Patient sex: M
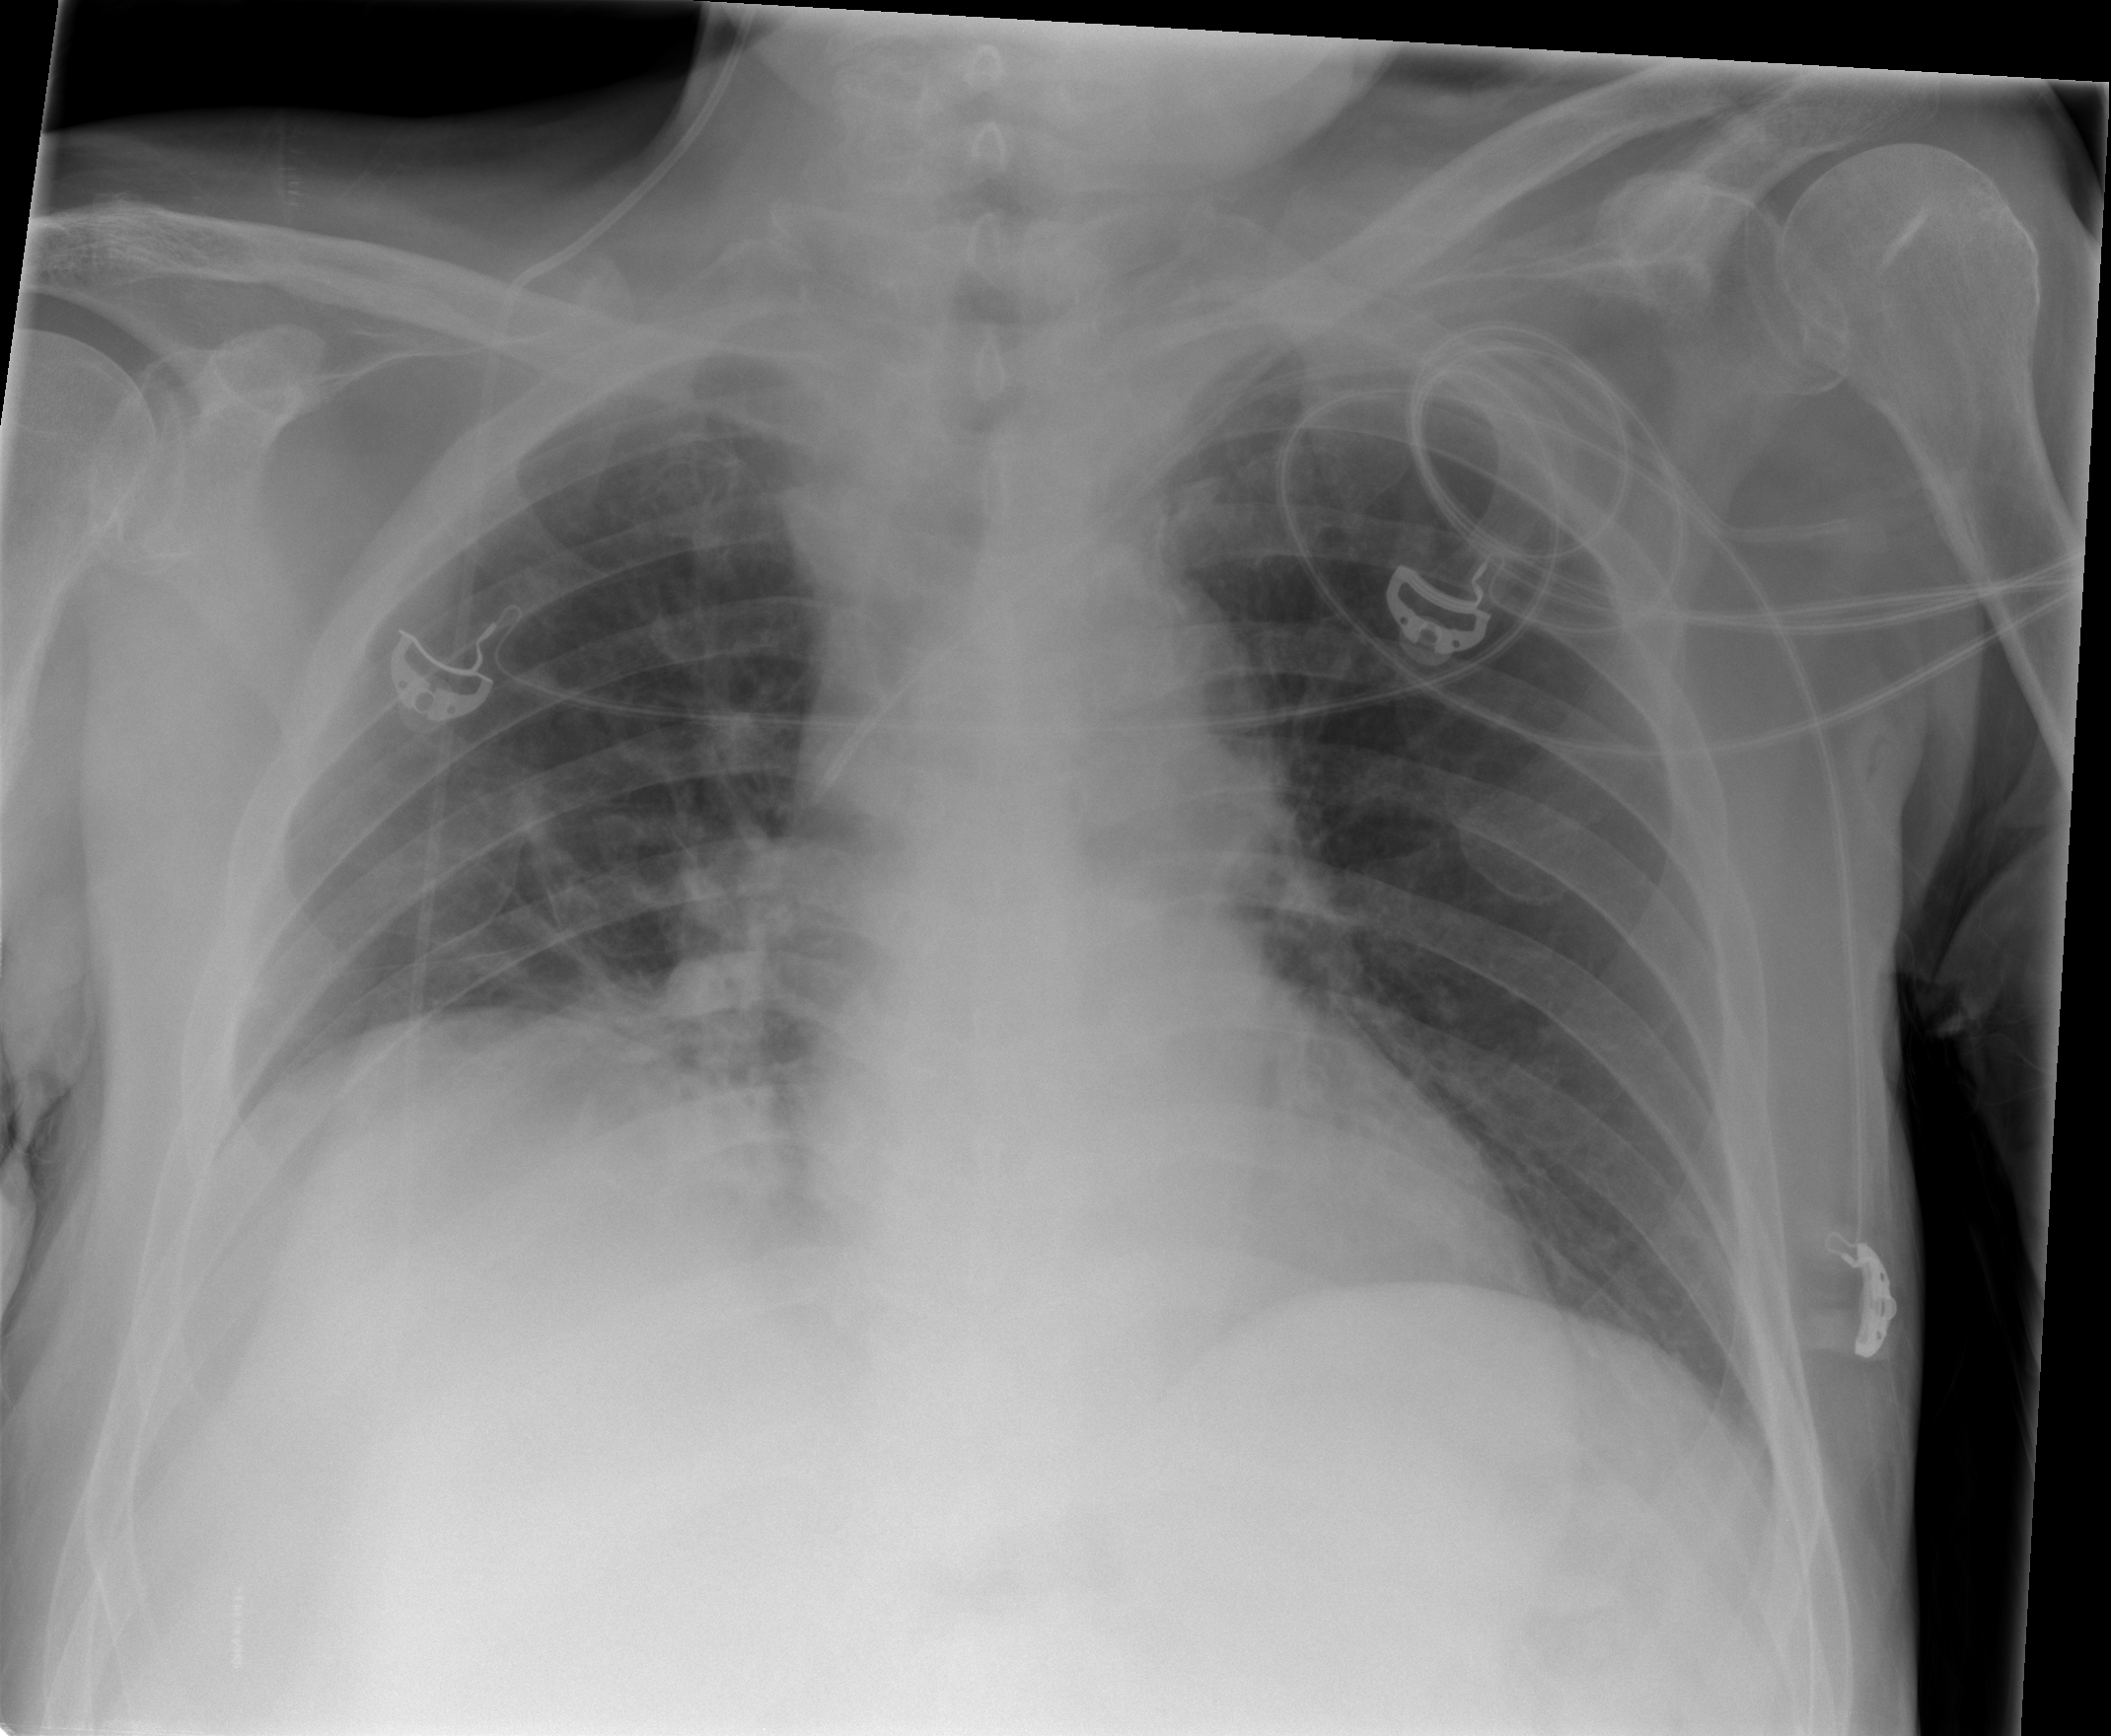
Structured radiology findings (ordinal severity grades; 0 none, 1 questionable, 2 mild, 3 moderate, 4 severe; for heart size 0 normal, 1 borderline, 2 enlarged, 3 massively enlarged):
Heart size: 0
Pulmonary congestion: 0
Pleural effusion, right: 0
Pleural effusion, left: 0
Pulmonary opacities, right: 0
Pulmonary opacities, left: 0
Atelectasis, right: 2
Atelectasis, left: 0